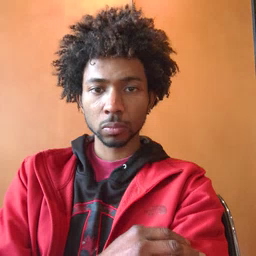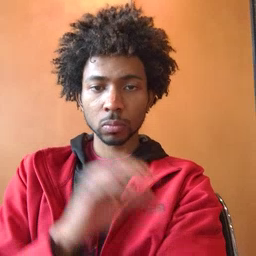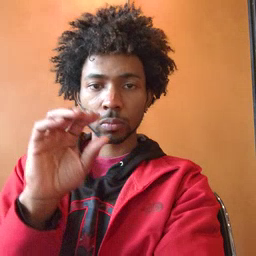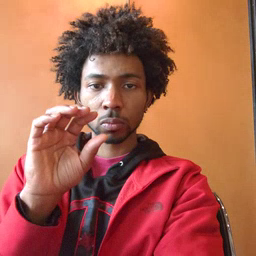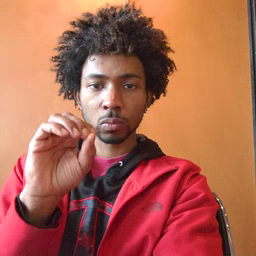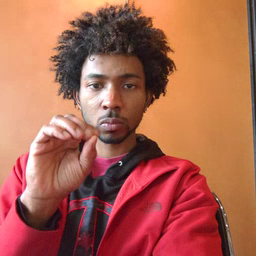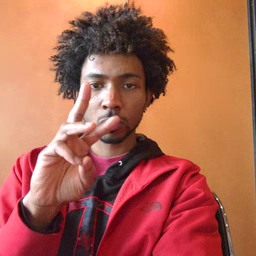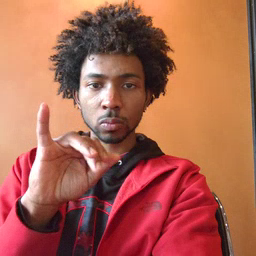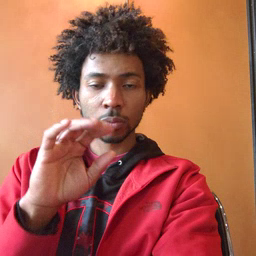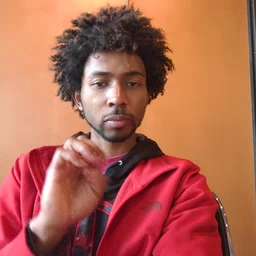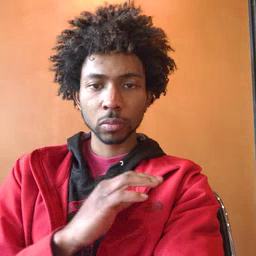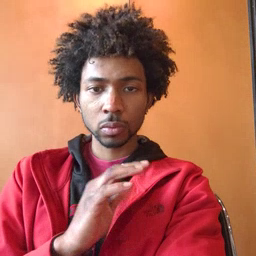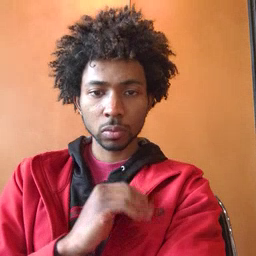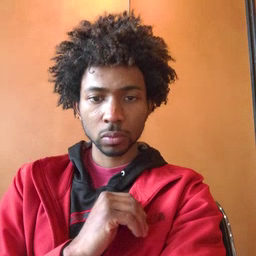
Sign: owie